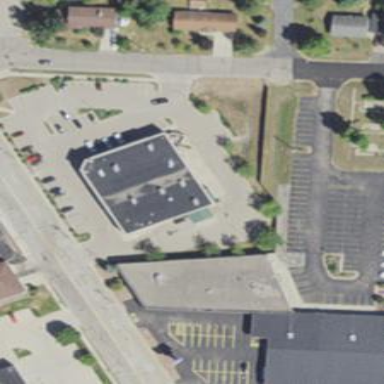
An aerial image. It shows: Building.